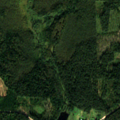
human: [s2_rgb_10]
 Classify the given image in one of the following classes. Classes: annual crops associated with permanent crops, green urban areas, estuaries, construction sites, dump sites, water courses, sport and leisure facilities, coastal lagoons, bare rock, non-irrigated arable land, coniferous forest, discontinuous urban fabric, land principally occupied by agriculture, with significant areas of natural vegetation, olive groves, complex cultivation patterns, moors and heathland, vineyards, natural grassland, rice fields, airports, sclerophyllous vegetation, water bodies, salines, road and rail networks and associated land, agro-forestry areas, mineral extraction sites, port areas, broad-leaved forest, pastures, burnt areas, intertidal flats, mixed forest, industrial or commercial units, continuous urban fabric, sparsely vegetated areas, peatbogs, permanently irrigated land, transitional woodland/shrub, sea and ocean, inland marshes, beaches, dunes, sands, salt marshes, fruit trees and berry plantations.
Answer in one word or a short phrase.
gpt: complex cultivation patterns, coniferous forest, mixed forest, transitional woodland/shrub, inland marshes